Question: So, I have some VB.NET code I wrote. Something along the lines of this:
'''
Public Function foo() As Object
Select(someInt)
Case 1
Case 2
Case 3
return doStuff()
Case Else
Throw New ArgumentException("Can't supply that argument to this method.")
End Select
End Function
'''
This is fine code. If someone passes an invalid argument to the method that uses this snippet, it will tell them exactly where and why something went wrong and they can fix it in no time. However... it "doesn't return a value on every code path." How can I suppress this warning?
I'd like to have this warning available on other methods, but not on this one.

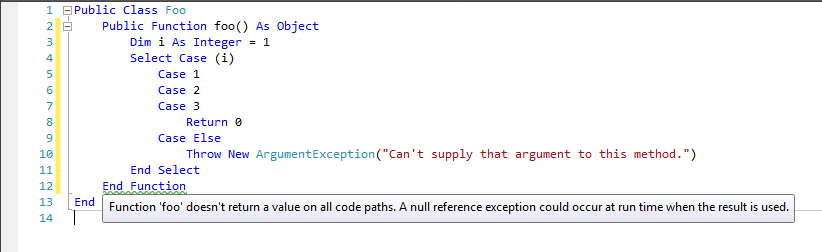
Answer: VB.NET doesn't work like C# with 'switch' statements. You can't just stack the cases on top of each other and have fall through. There is no fall through. Instead, you must put a return in each case, or use the comma notation:
'''
Public Function foo() As Object
Dim someInt As Integer = 0
Select Case (someInt)
Case 1
Return 0
Case 2
Return 0
Case 3
Return 0
Case Else
Throw New ArgumentException("Can't supply that argument to this method.")
End Select
End Function
'''
Or
'''
Public Function foo() As Object
Dim someInt As Integer = 0
Select Case (someInt)
Case 1, 2, 3
Return 0
Case Else
Throw New ArgumentException("Can't supply that argument to this method.")
End Select
End Function
'''